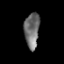
Tissue: prostate
Cell type: Fibroblasts
Senescence score: 0.6854
Nuclear area (px): 518
Mean DAPI intensity: 111.807